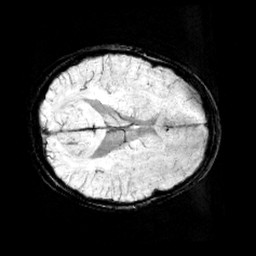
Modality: minIP
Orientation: axial
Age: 11
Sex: female
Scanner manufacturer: siemens
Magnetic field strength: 3 T
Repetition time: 0.027 s
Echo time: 0.02 s